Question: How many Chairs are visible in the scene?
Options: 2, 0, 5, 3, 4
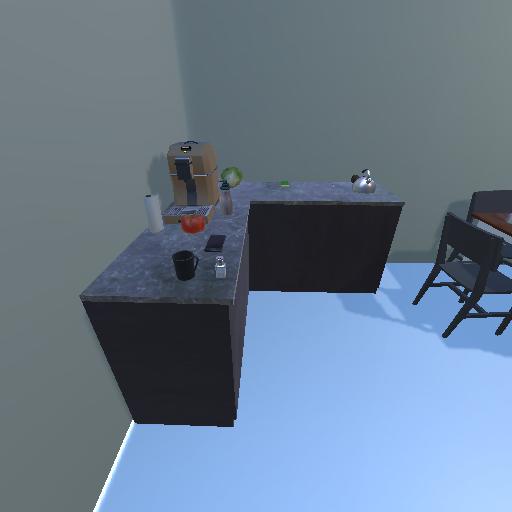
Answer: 2